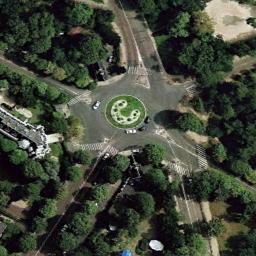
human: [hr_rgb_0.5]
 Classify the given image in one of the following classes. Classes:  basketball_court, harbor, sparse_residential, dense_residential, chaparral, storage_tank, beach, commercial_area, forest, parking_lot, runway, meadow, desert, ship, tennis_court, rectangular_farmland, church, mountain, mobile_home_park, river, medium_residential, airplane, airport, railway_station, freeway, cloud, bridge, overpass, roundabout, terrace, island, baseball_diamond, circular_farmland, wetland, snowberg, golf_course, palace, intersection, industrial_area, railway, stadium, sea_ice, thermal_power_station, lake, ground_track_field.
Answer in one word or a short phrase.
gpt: roundabout